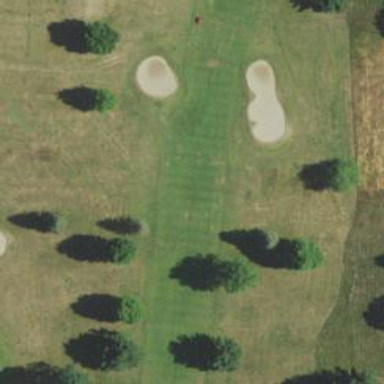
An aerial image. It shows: Golf hole.